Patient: sex M, age 48
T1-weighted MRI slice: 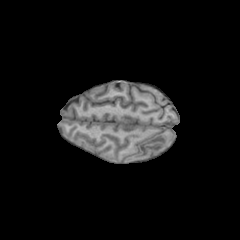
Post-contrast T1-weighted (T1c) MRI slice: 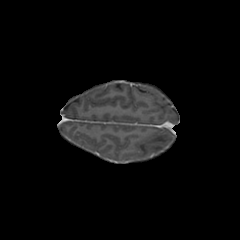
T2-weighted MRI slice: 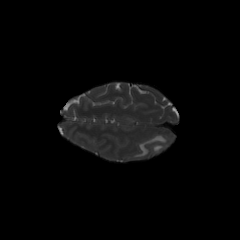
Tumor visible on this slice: yes
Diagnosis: Glioblastoma, IDH-wildtype
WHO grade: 4